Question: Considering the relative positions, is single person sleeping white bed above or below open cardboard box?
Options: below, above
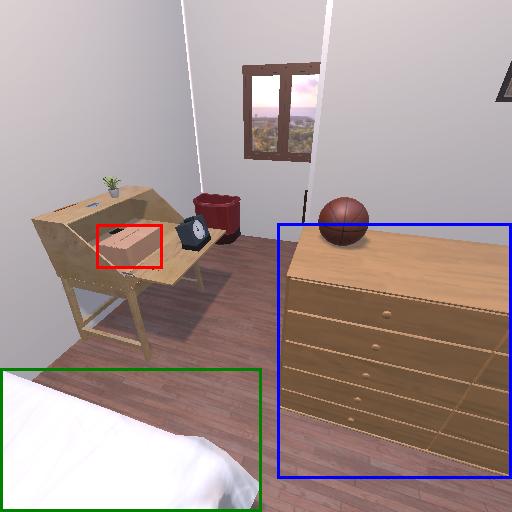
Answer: below